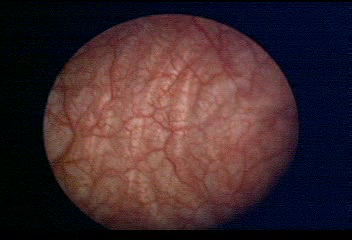
Modality: WLC
Class: Normal mucosa
Bladder cancer association: No